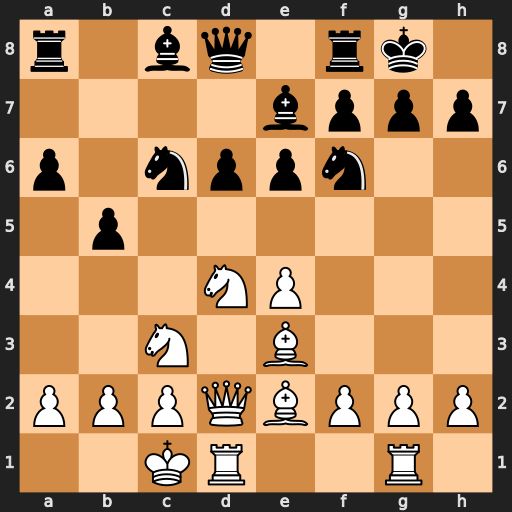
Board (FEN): r1bq1rk1/4bppp/p1nppn2/1p6/3NP3/2N1B3/PPPQBPPP/2KR2R1
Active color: w
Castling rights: -
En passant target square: -
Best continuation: Nxc6